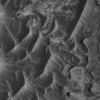
Atmospheric dust classification: not_dusty